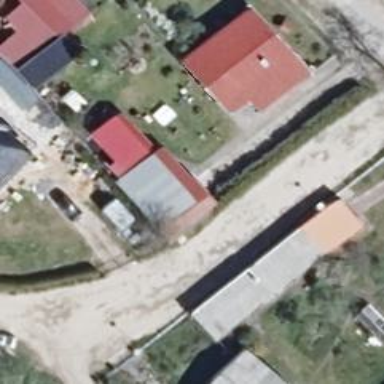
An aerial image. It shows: Residential road with compacted surface.